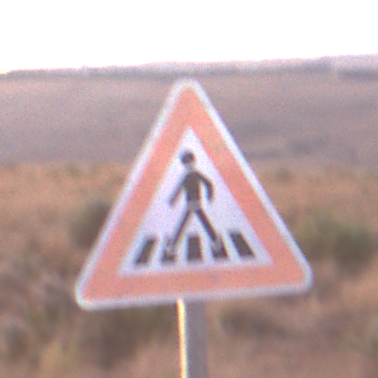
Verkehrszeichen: FussgaengerueberwegRechts
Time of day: SunriseSunset
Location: Outdoor (Nature)
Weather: PartlyCloudy
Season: NotSpecified
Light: Natural